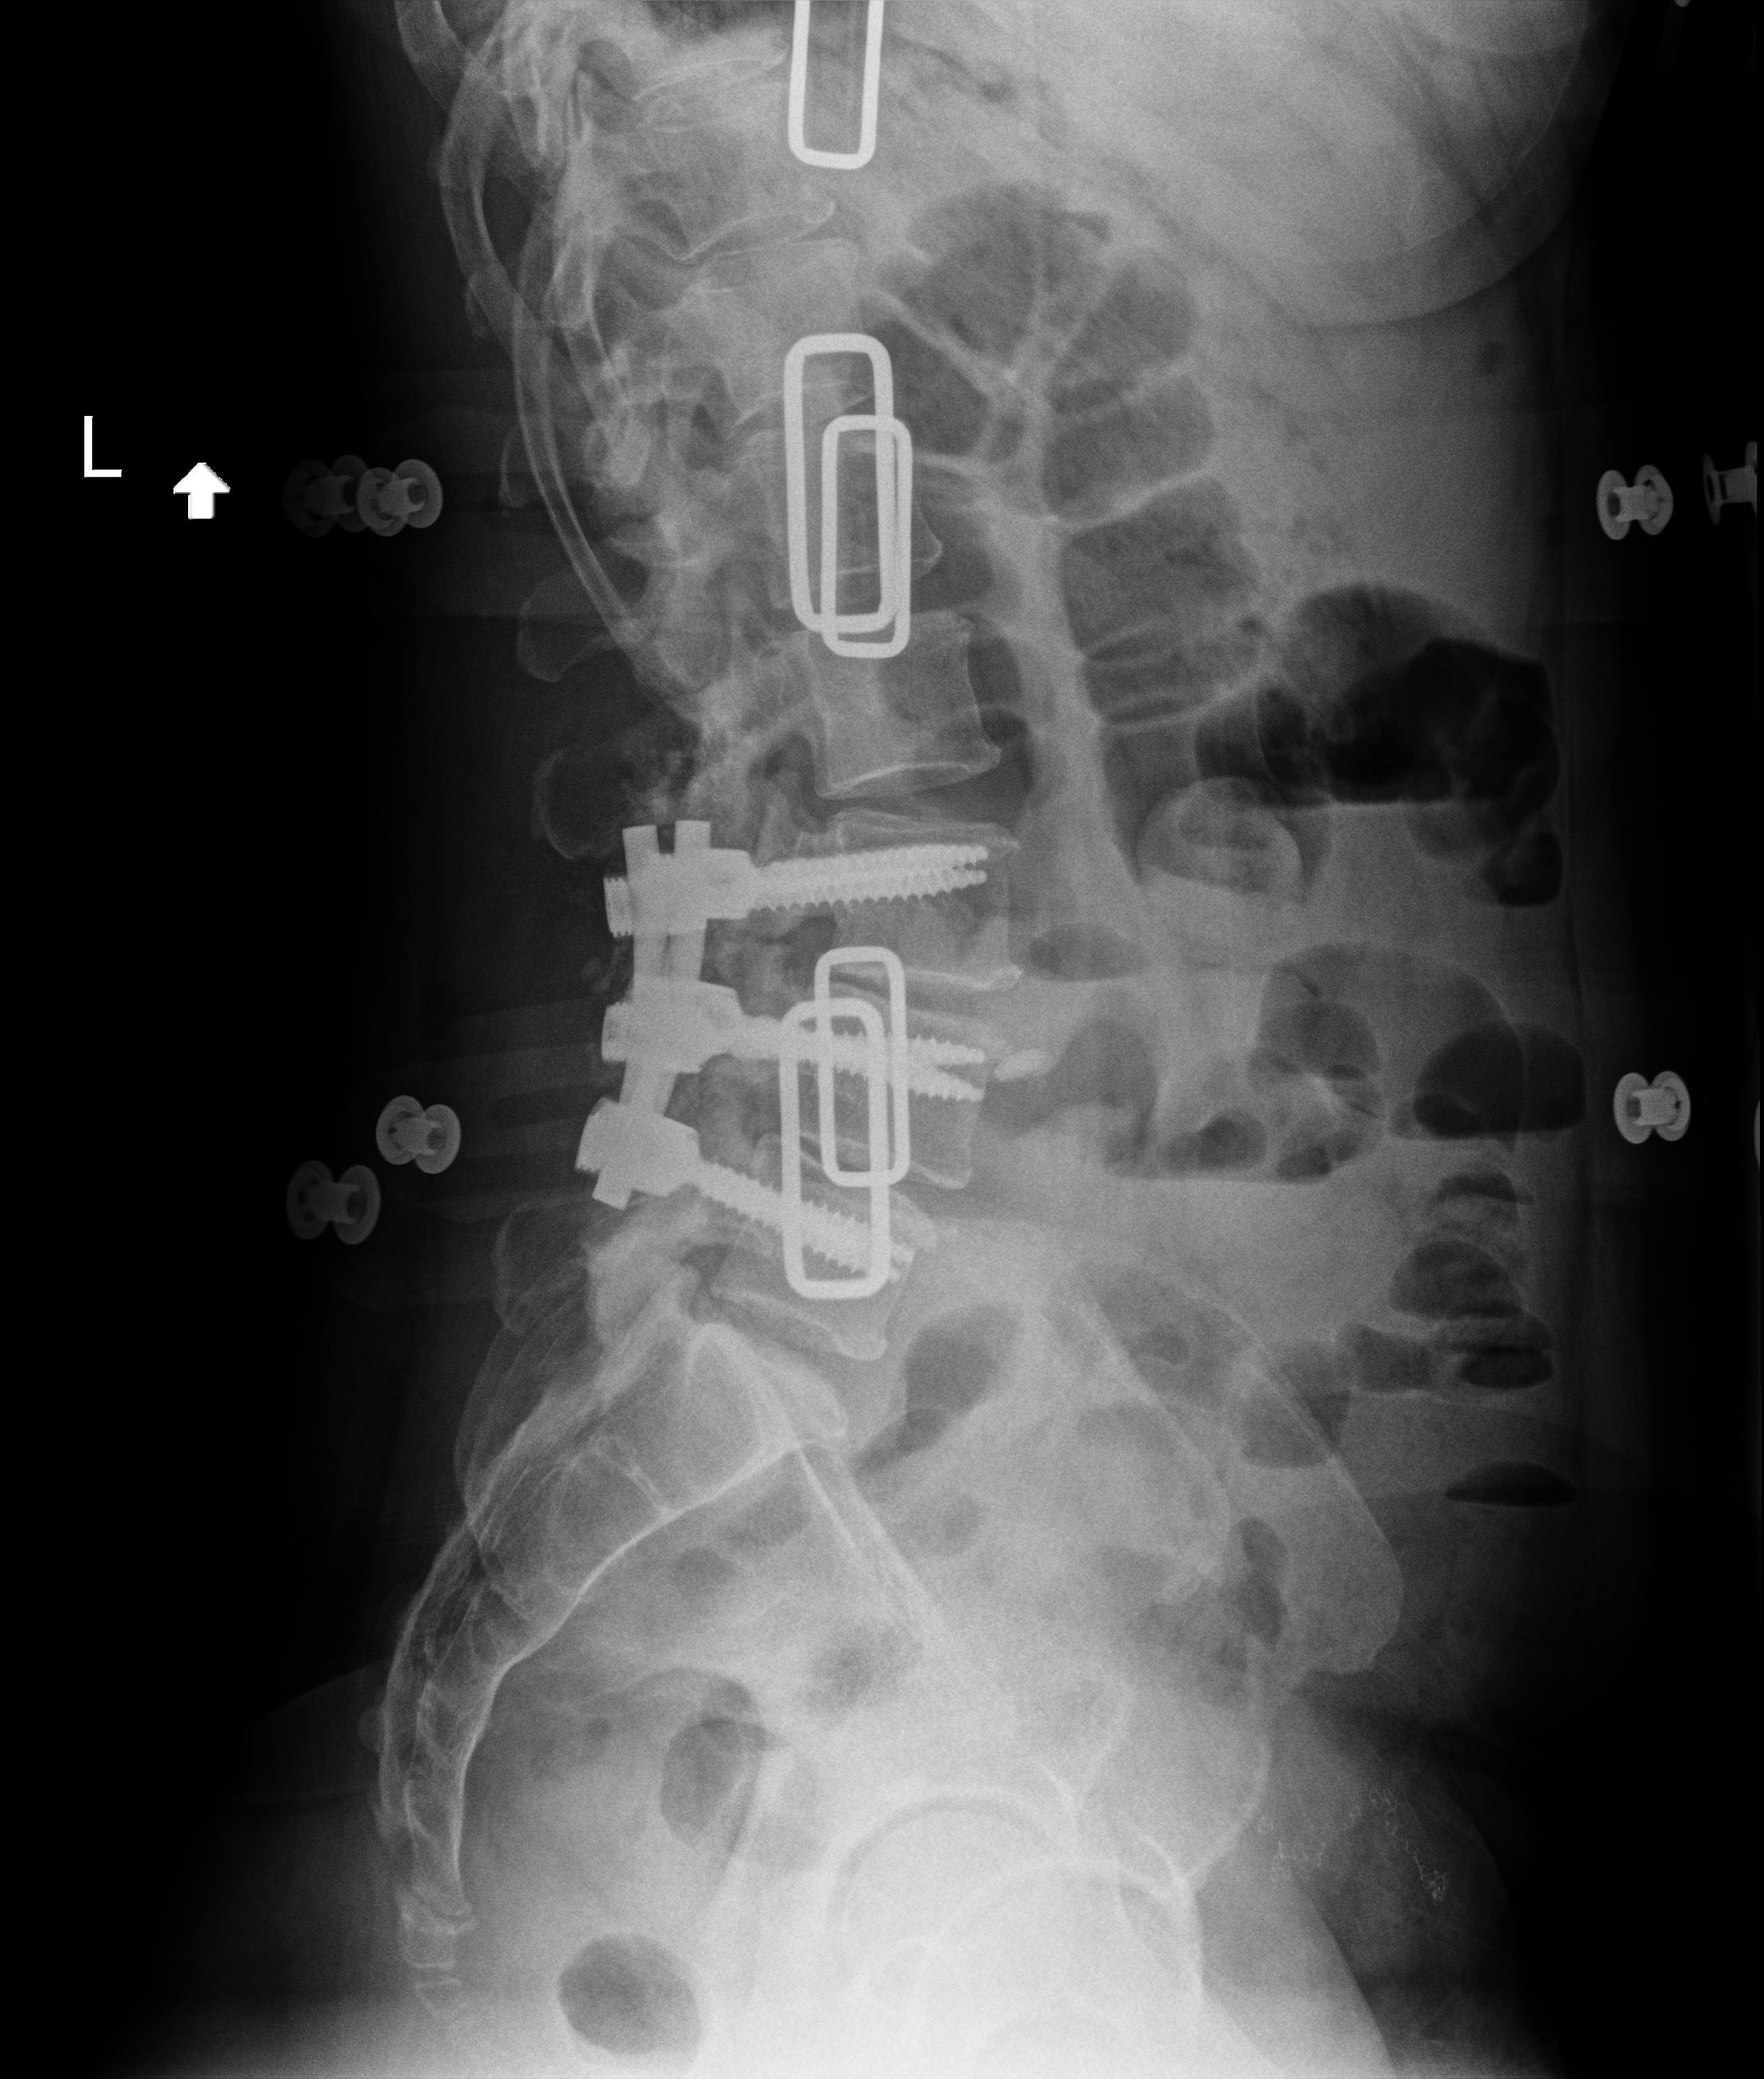
View: LATERAL
Implant manufacturer: seaspine mariner